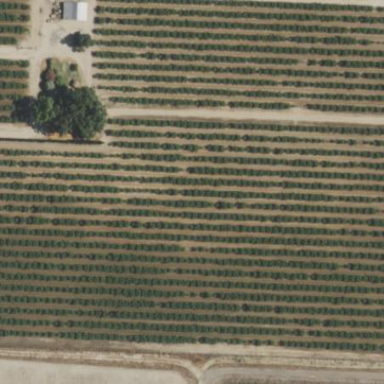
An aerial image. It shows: Orchard.